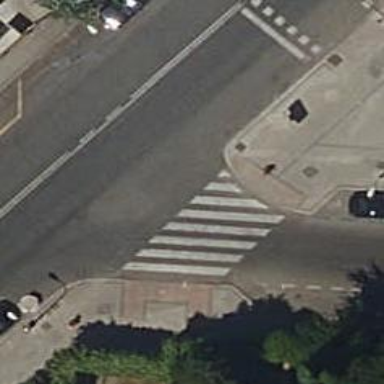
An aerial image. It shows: Zebra crossing on the road.